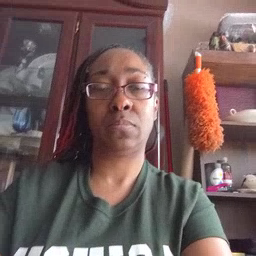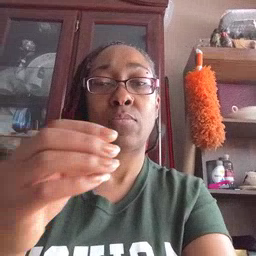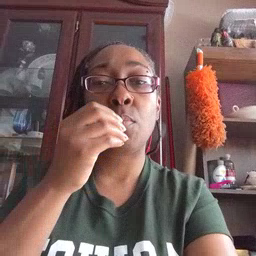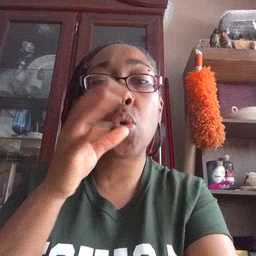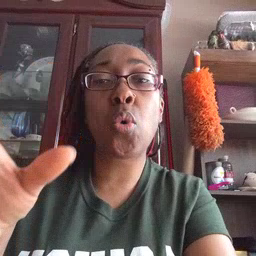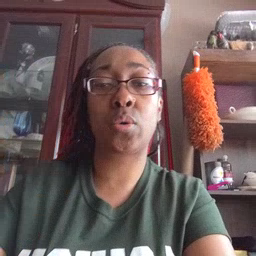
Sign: blow